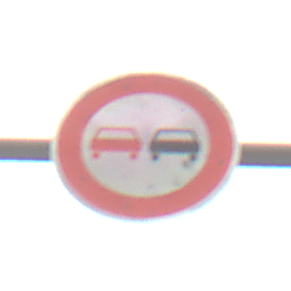
Verkehrszeichen: Ueberholverbot
Umgebung: Outdoor, Nature
Tageszeit: MorningAfternoon
Wetter: Overcast
Licht: Natural
Jahreszeit: NotSpecified
Kontrast: LowContrast